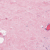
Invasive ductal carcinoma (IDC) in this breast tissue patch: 0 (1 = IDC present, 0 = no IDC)